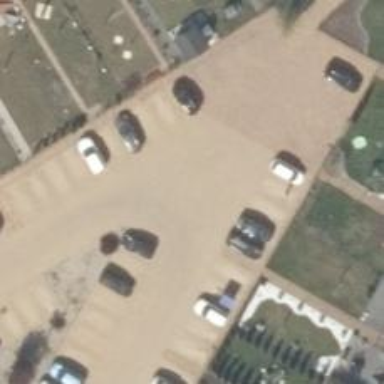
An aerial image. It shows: Parking aisle designated as service road.